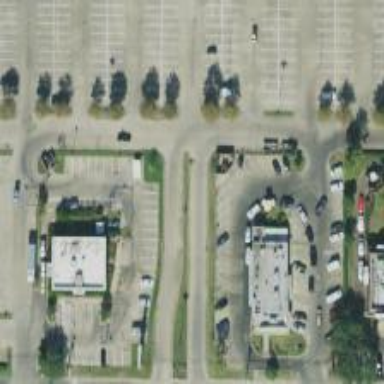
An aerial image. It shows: Parking space.